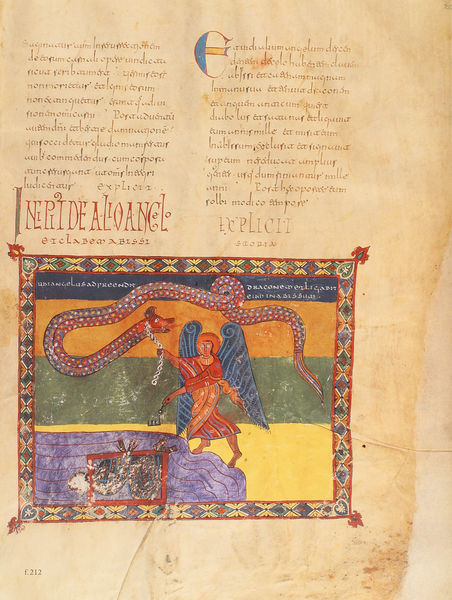
Titel: Beatus-Manuskript
Künstler: Magius
Institution: New York, Pierpont Morgan Library
Schlagwörter: blau, flügel, kampf, wasser, gelb, grün, orange, rot, ornament, engel, kette, lila, spalten, illustration, tupfen, schlange, buchseite, zeilen, käfig, ungeheuer, falle, zierleiste, buchmalerei, folter, gefesselt, missale